Field crop: tomato
Growth stage: 2
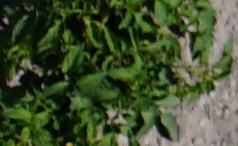
Species: tomato